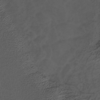
Label: not_dusty